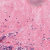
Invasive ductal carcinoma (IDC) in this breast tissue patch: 1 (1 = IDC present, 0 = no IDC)